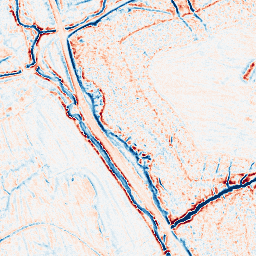
Category: edge_preserving
Decomposition family: bilateral
Decomposition parameters: d: 9
sigma_color: 150
sigma_space: 150
Upsampling method: quintic
Upsampling parameters: scale: 8
Upsampling scale: 8